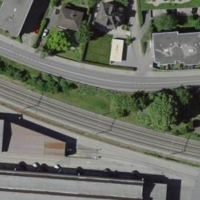
EUNIS habitat code: 57
Species observed at this site:
Acer campestre